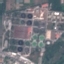
Land use / land cover class: Industrial